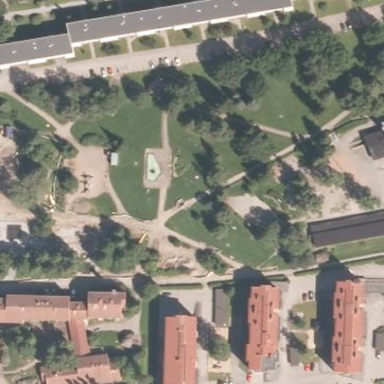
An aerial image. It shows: Park.